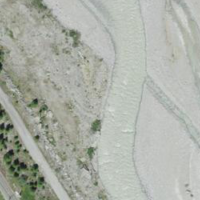
EUNIS habitat code: 47
Species observed at this site:
Alcedo atthis